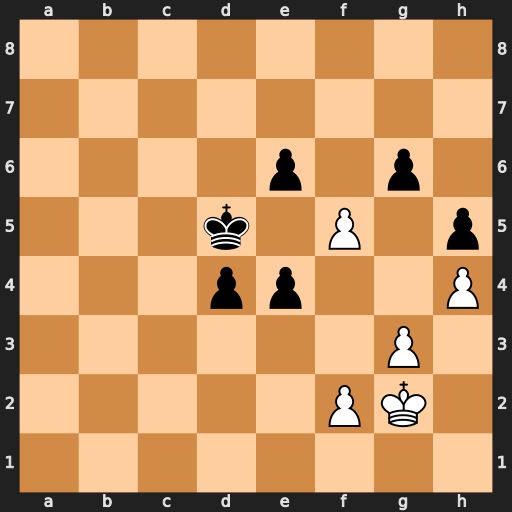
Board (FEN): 8/8/4p1p1/3k1P1p/3pp2P/6P1/5PK1/8
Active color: w
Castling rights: -
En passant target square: -
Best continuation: fxg6 Kd6 g7